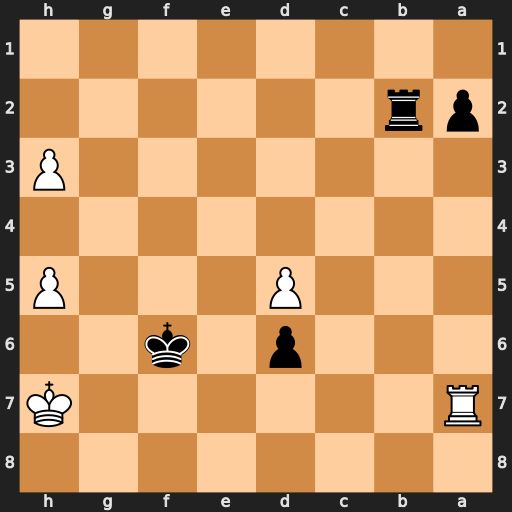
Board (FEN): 8/R6K/3p1k2/3P3P/8/7P/pr6/8
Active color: b
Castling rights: -
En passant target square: -
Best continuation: Rb7+ Rxb7 a1=Q